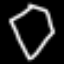
Label: diamond